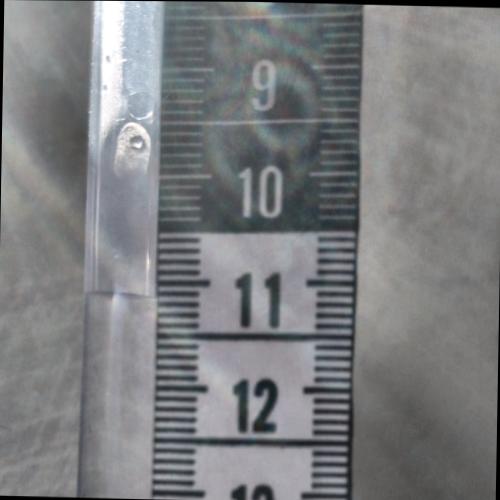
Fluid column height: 11.1 cm